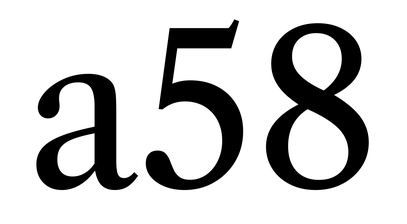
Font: LibreCaslonText_Regular